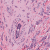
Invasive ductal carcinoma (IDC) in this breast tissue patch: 1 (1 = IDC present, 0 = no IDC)